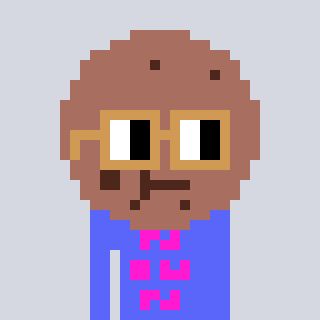
a pixel art character with square brown glasses, a cookie-shaped head and a purple-colored body on a cool background